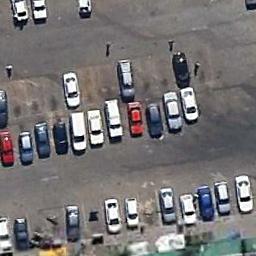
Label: parking_lot